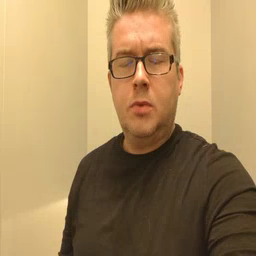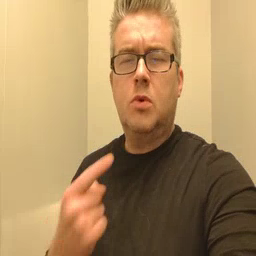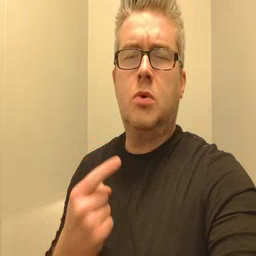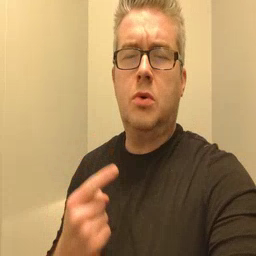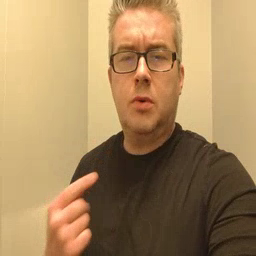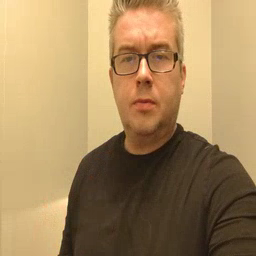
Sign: owie